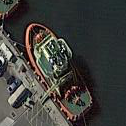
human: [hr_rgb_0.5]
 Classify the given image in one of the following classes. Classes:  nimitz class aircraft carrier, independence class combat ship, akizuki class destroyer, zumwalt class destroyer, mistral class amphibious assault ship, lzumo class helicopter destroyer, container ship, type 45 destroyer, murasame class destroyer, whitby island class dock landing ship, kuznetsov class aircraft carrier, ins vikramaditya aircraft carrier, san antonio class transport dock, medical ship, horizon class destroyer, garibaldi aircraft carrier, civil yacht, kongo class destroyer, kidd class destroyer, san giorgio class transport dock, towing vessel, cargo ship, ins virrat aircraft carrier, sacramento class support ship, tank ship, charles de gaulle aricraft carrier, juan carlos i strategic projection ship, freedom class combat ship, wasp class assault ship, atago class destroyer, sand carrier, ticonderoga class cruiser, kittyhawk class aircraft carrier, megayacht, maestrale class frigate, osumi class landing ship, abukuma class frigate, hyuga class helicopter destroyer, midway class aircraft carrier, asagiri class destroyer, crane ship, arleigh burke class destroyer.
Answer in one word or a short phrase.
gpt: Towing vessel